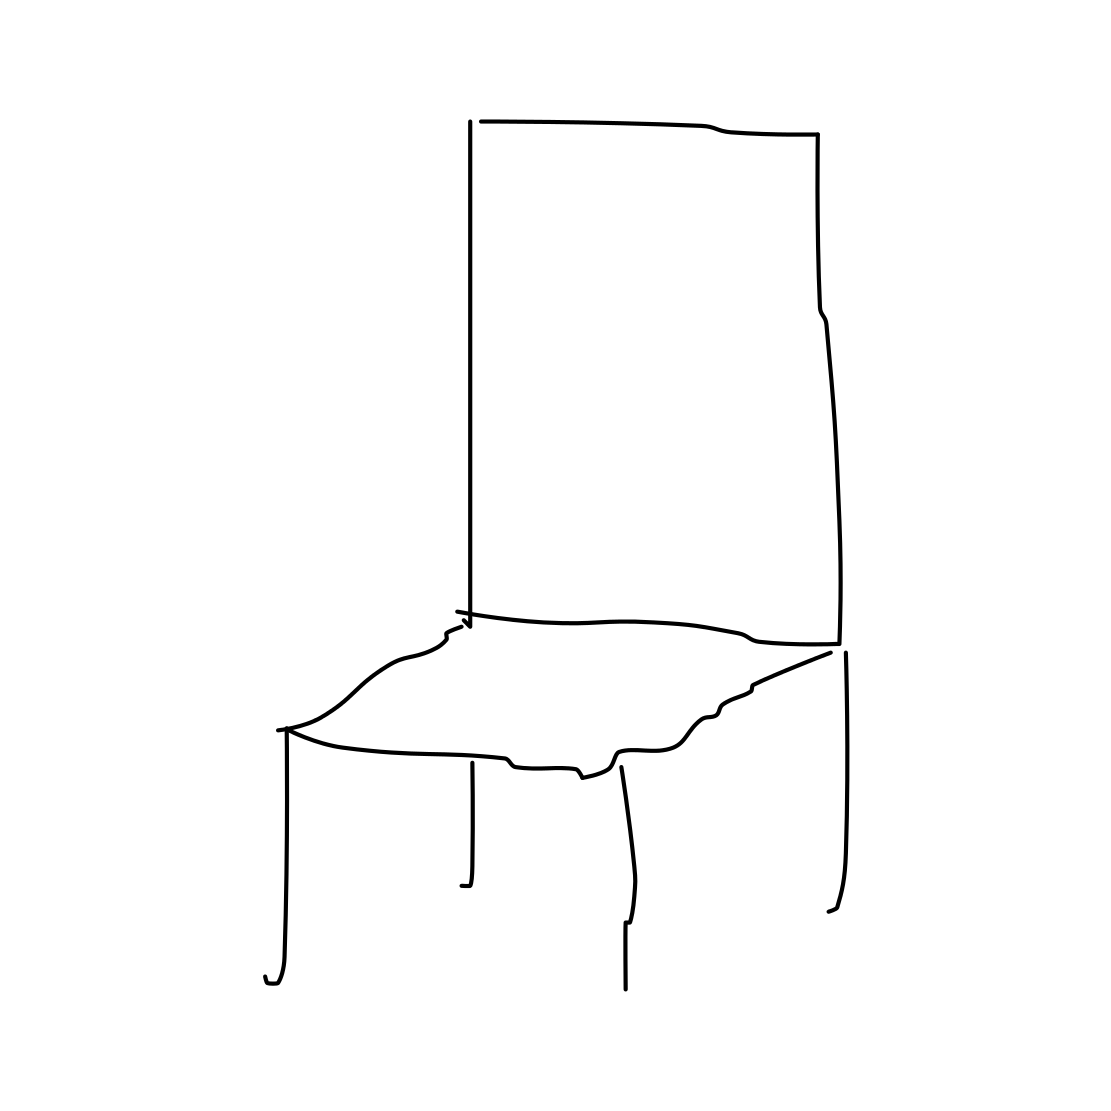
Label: chair